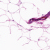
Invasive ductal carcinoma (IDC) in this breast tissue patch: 0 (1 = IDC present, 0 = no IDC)